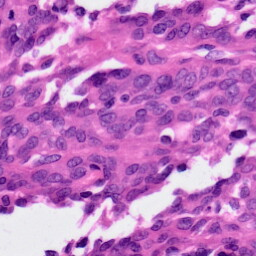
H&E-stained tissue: Ovarian